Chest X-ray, AP view. Patient: 33 years old, sex M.
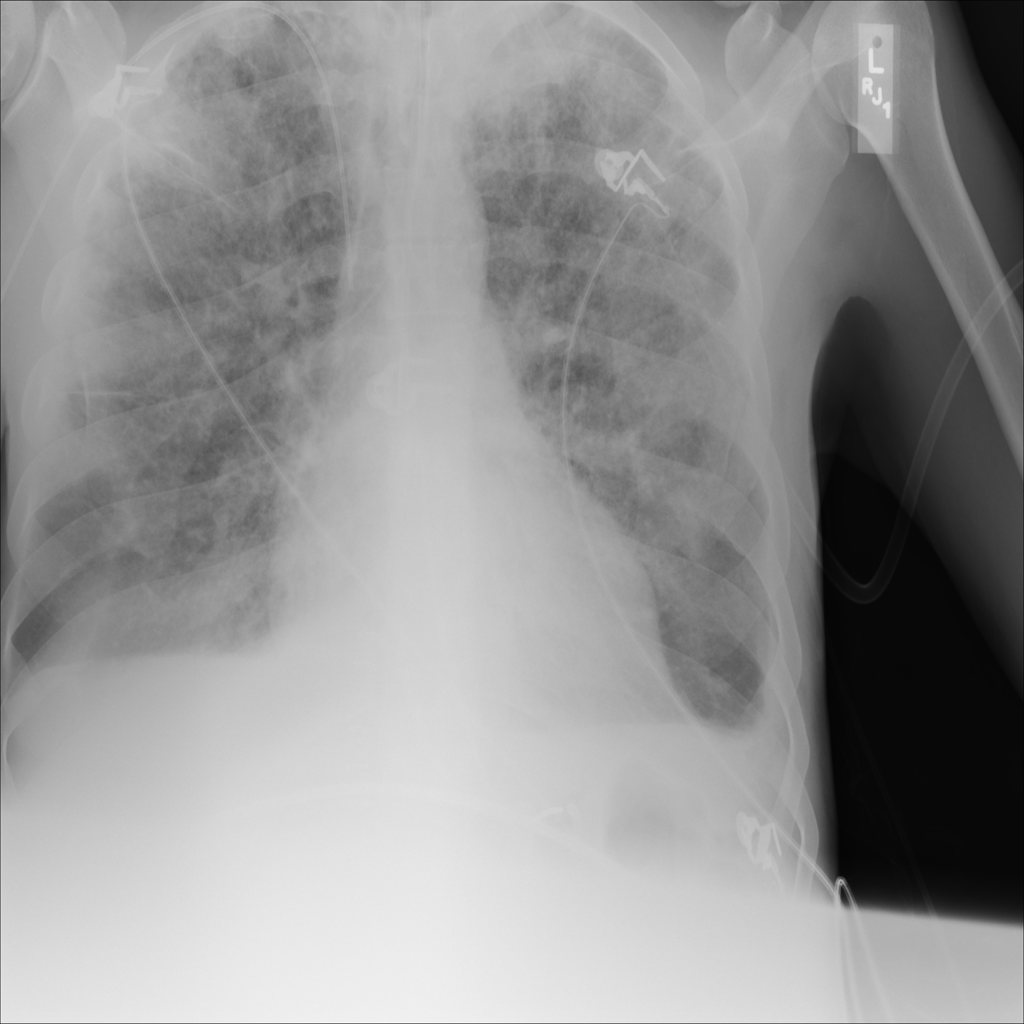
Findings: Effusion, Infiltration